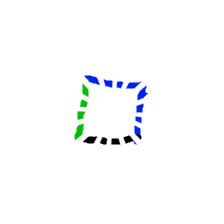
Shape: square